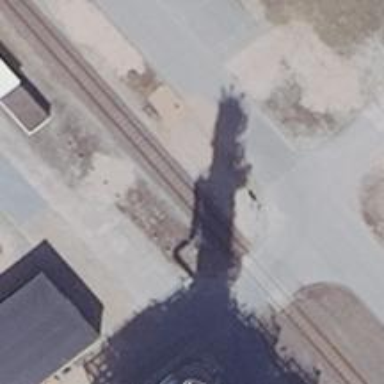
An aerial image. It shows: Railway switch.